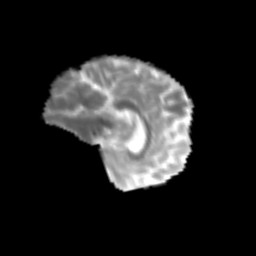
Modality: MD
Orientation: sagittal
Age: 67
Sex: female
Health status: ill
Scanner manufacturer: siemens
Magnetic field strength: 3 T
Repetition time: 8.7 s
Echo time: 0.11 s